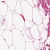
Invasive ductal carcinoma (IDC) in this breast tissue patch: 0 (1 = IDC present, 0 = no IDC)